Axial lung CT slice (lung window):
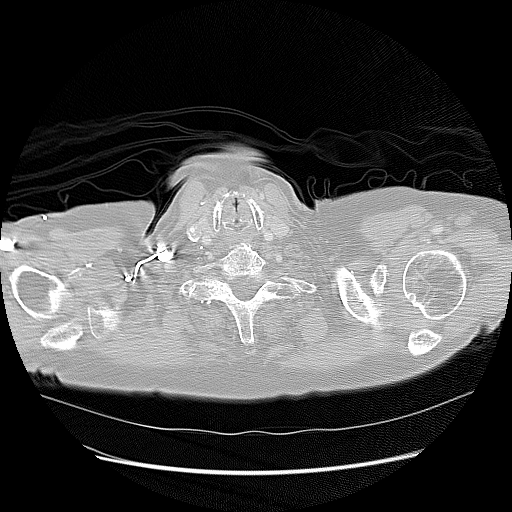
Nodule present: no